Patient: sex M, age 34
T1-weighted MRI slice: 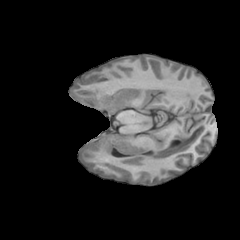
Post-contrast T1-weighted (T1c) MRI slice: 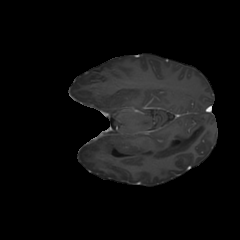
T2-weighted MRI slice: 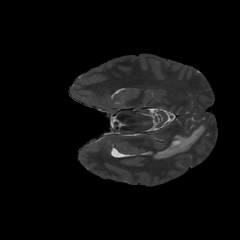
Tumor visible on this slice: no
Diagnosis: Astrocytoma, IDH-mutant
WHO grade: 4